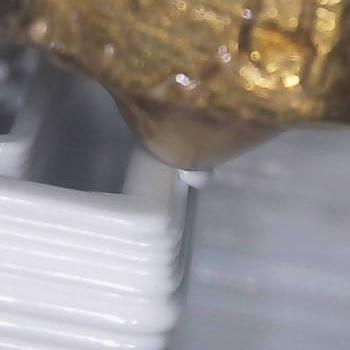
Flow rate: 252%